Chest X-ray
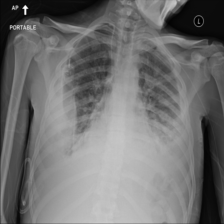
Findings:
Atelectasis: negative
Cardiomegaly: negative
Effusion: negative
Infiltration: positive
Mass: negative
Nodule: positive
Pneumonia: negative
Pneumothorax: negative
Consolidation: negative
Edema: negative
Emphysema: negative
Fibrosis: negative
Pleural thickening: negative
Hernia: negative